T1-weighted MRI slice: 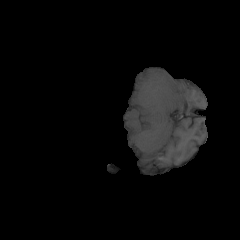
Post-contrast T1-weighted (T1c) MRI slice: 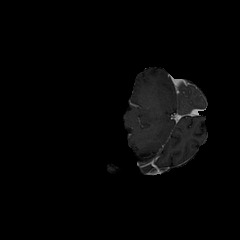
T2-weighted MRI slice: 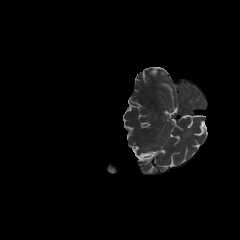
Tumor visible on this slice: no